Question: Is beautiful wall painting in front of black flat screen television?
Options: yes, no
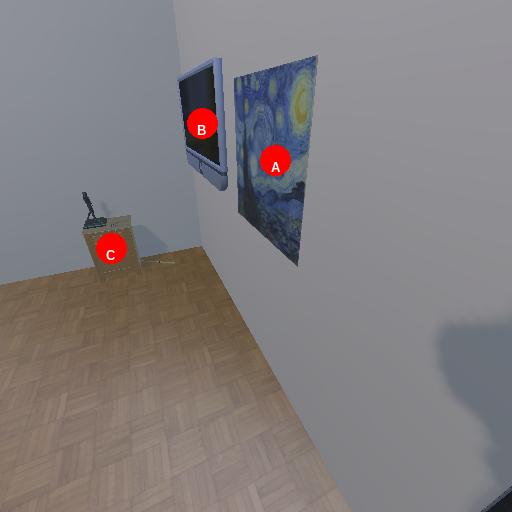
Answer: yes